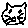
Label: cat